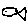
Label: fish